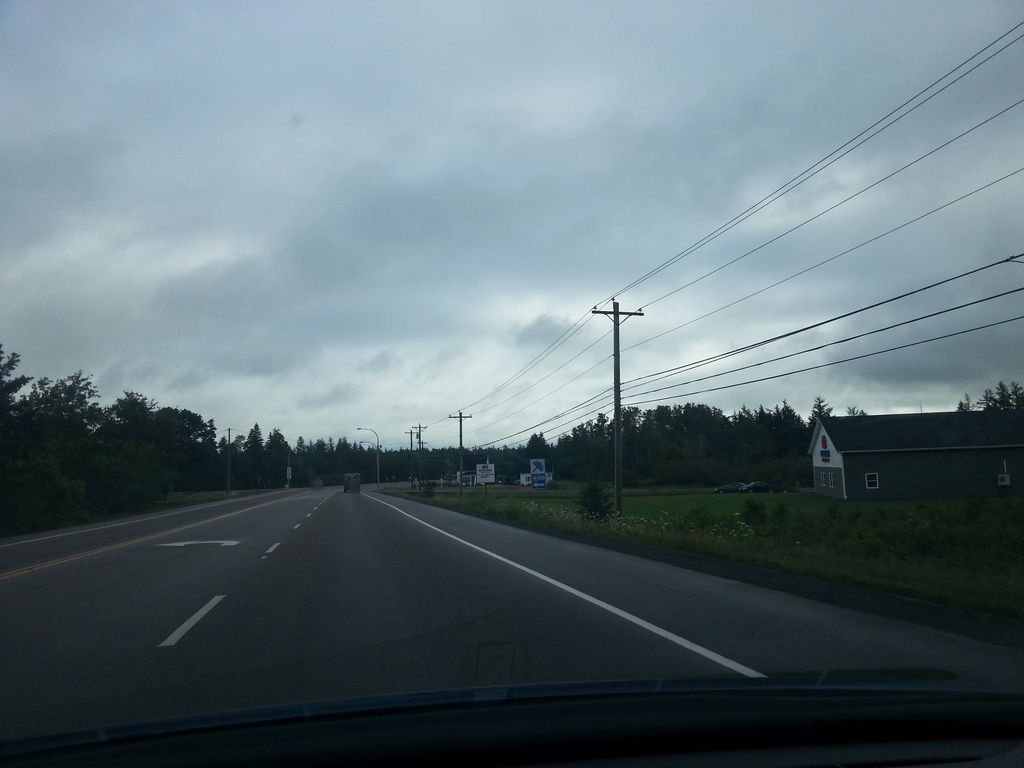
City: charlottetown